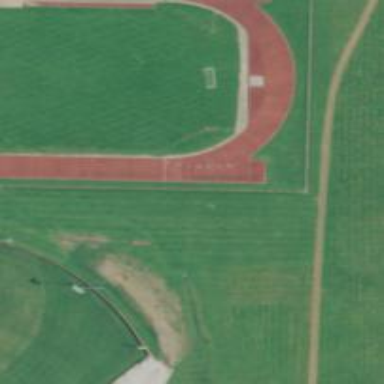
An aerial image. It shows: Track located within leisure land area.